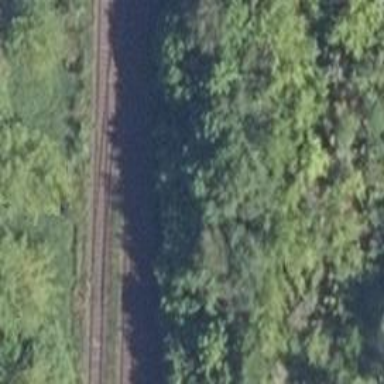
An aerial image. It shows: Railway switch.